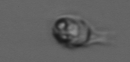
Label: Balanion